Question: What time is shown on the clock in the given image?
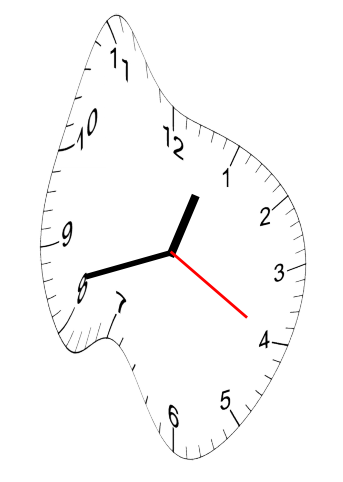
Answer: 12:42:20